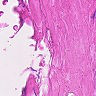
Metastatic tissue present: no